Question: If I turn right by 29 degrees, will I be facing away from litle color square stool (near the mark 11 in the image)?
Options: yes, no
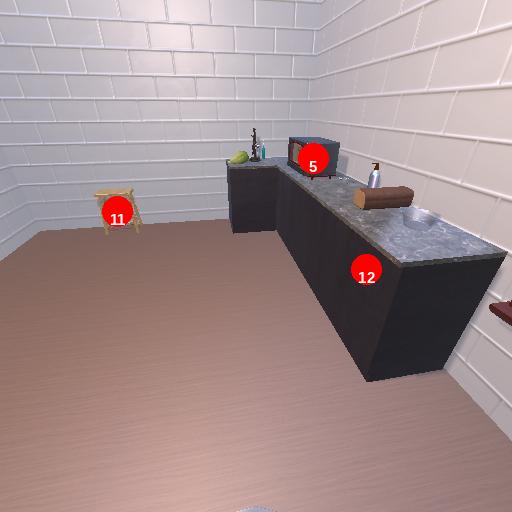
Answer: yes